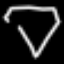
Label: diamond